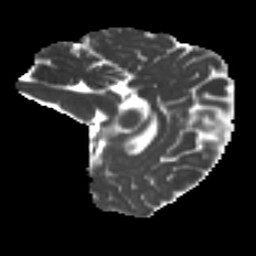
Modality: MD
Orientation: sagittal
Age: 34
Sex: female
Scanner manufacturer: ge
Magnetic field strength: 3 T
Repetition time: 7.8 s
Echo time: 0.0606 s